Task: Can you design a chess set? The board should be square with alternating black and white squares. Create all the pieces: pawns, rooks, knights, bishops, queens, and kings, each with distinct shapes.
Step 374:
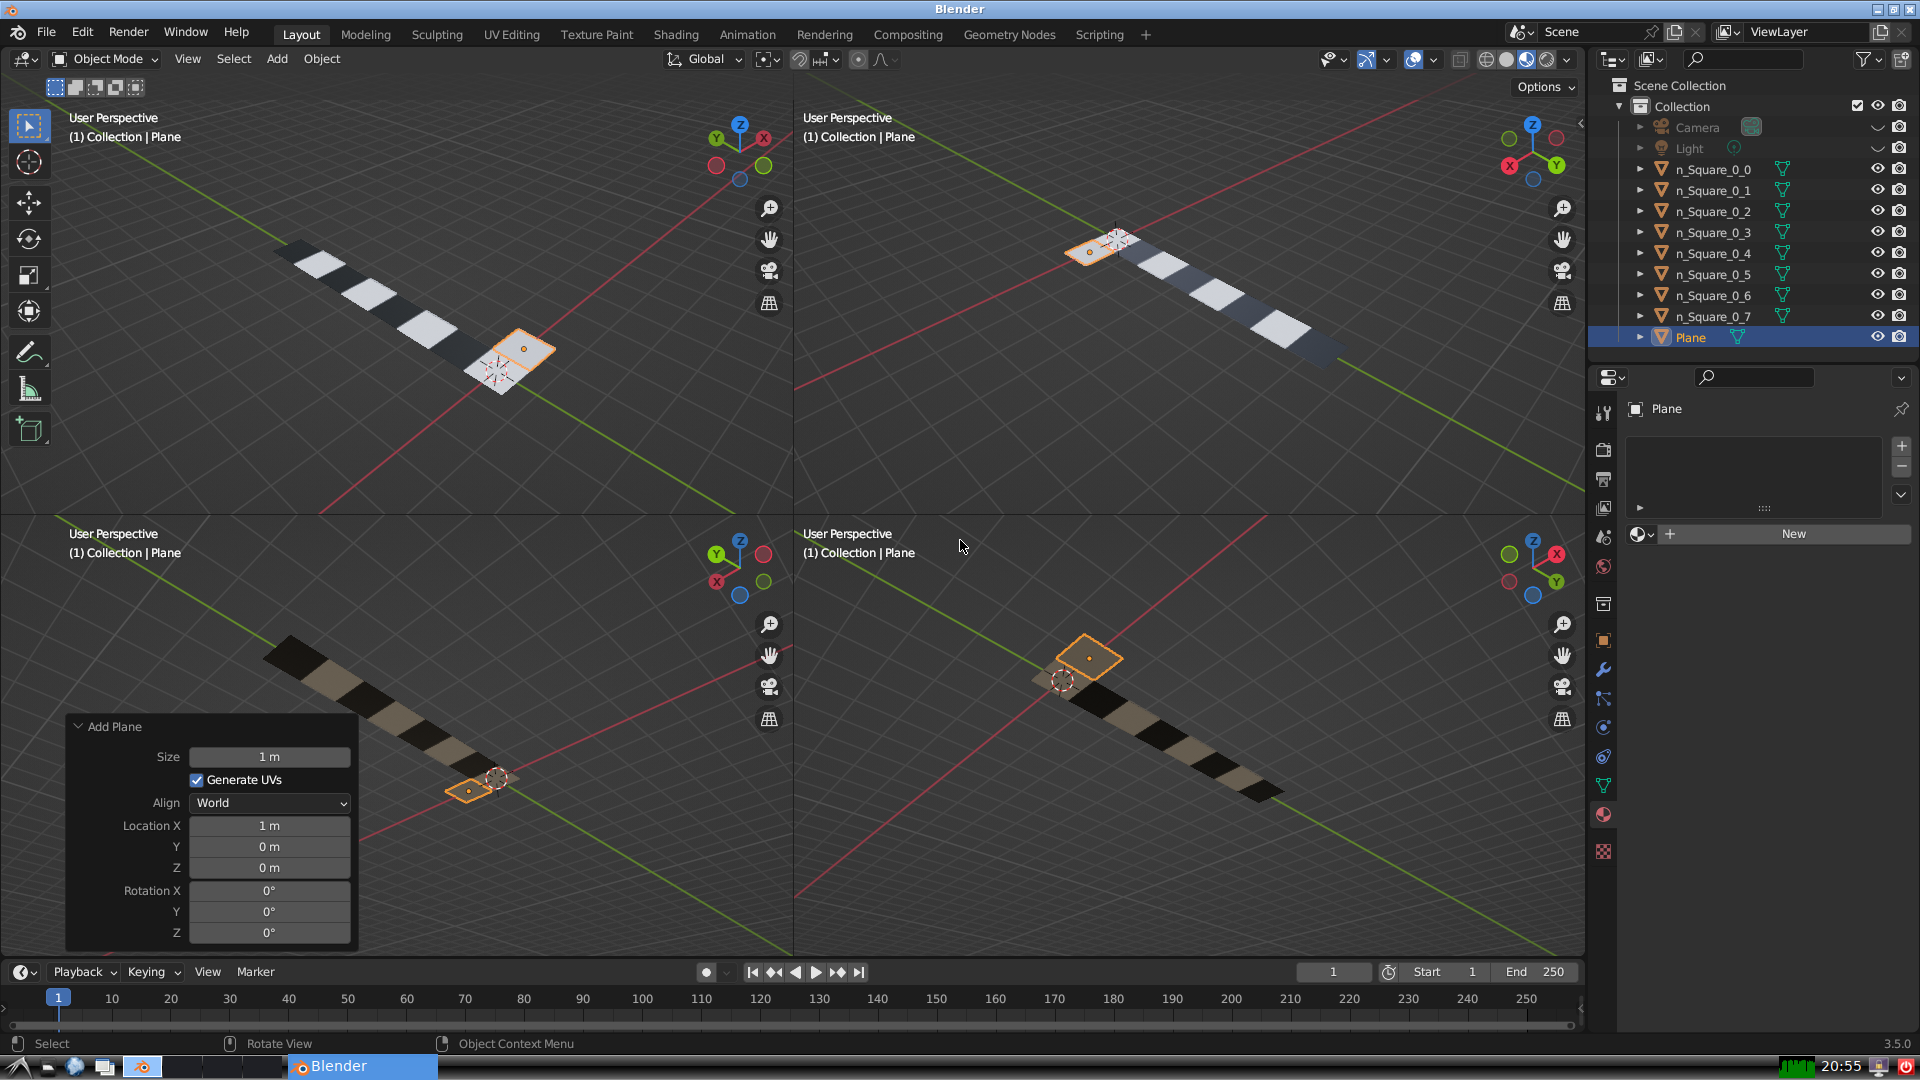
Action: {"mouse_move": [1608, 631]}